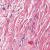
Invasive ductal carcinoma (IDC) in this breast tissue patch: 0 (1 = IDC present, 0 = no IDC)